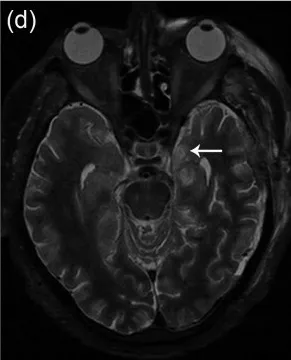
Computed tomography of subdural hematoma and cerebral magnetic resonance imaging depicting early uncal herniation and mesiotemporal ischemic brain injury. (C) Diffusion-weighted imaging sequences four days after surgery show circumscribed signal hyperintensity in the left uncal region indicative of local ischemic injury. Note the close anatomic proximity to the distal prechiasmatic course of the left optic nerve.
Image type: radiology (mri)